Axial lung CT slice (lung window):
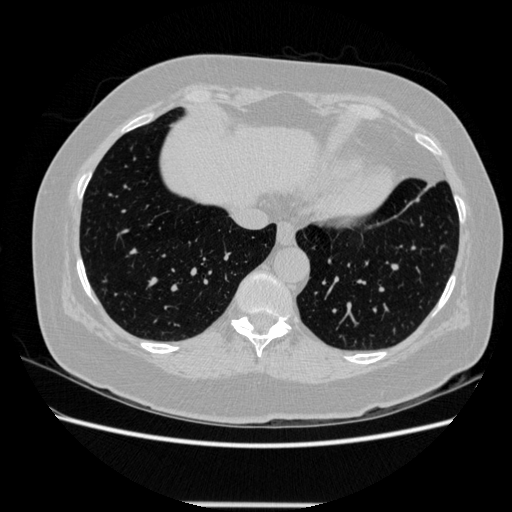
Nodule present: no